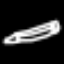
Label: pencil